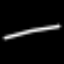
Label: line